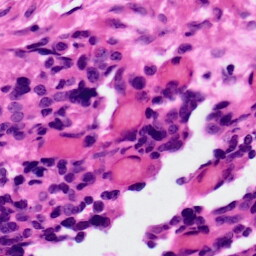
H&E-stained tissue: Ovarian